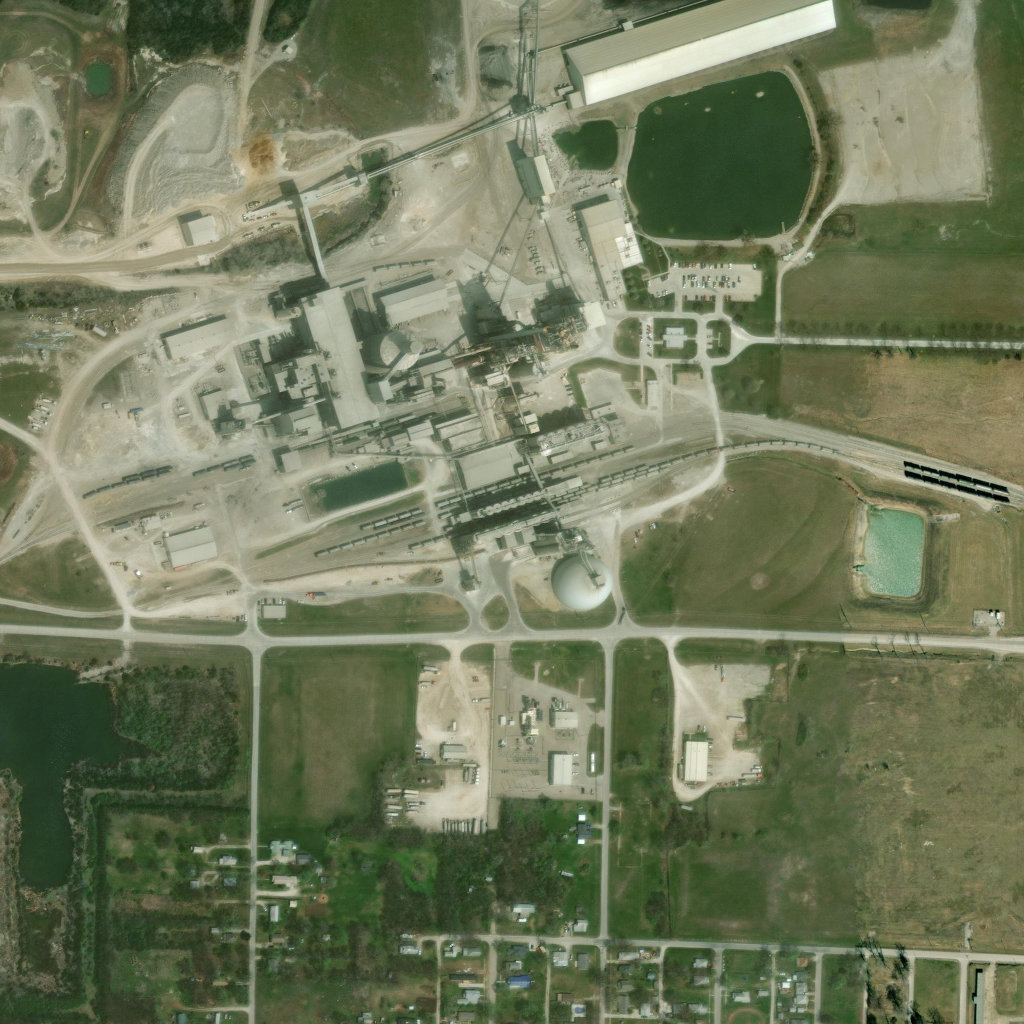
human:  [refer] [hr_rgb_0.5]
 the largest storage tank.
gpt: <box>[[52, 53, 60, 60, 0]]</box>